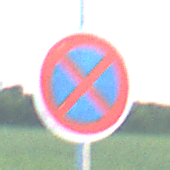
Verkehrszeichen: AbsolutesHalteverbot
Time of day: SunriseSunset
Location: Outdoor (Nature)
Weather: PartlyCloudy
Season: NotSpecified
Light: Natural